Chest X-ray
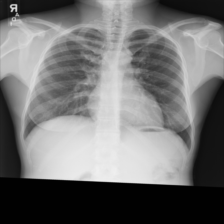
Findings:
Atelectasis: negative
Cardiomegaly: negative
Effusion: negative
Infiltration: negative
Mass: negative
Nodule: negative
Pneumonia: negative
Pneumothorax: negative
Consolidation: negative
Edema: negative
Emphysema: negative
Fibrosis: negative
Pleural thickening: negative
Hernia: negative